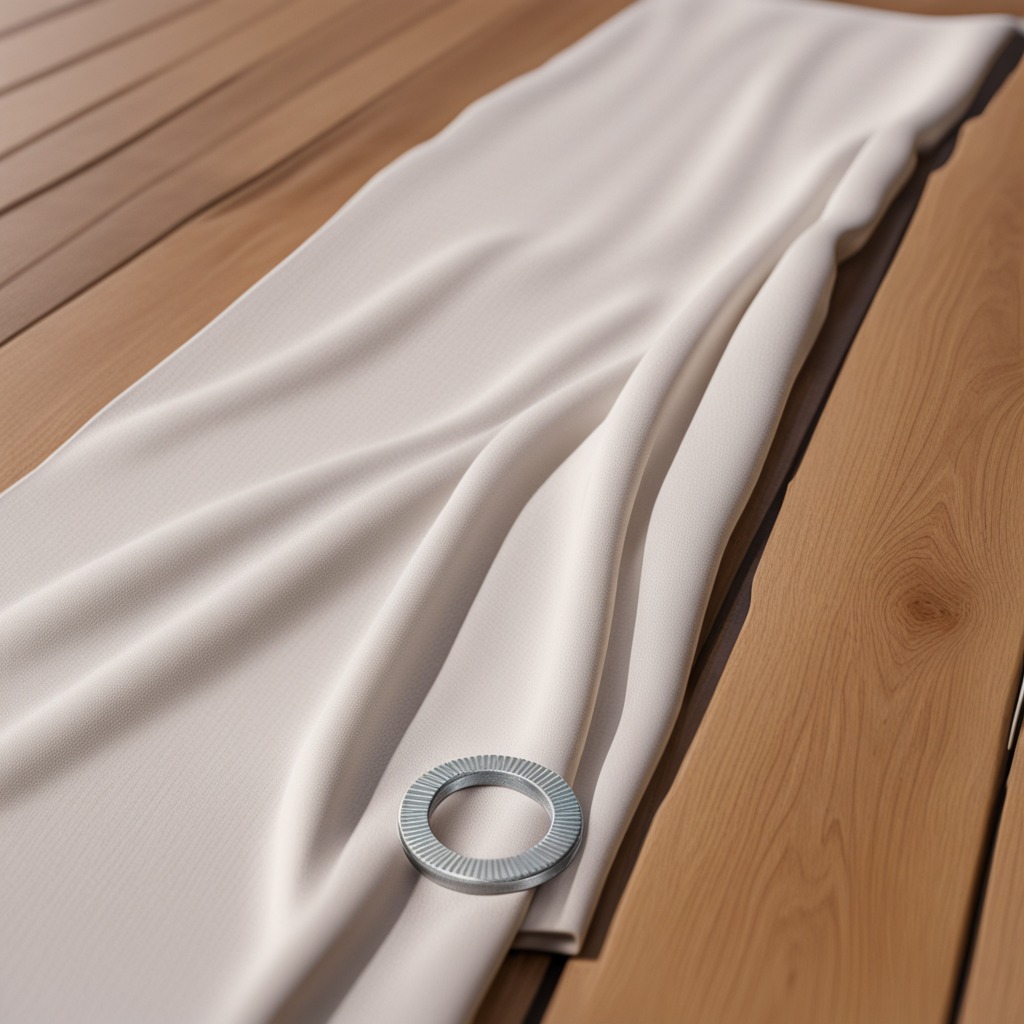
A flat metal washer lies on a wooden table in an outdoor workshop during daytime bright natural light soft shadows worn but beneath the cloth.